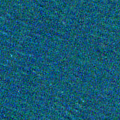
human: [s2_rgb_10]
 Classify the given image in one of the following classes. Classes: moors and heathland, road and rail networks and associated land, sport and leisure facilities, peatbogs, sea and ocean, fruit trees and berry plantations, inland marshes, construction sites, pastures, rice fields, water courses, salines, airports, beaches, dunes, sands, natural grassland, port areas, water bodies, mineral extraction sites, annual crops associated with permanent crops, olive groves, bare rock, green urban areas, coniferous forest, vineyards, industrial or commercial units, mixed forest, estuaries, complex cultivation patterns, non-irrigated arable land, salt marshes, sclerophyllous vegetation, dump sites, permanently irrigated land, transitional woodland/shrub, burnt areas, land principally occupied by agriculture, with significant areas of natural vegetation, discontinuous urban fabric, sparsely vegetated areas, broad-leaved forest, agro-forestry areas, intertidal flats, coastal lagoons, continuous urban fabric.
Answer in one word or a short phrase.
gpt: sea and ocean